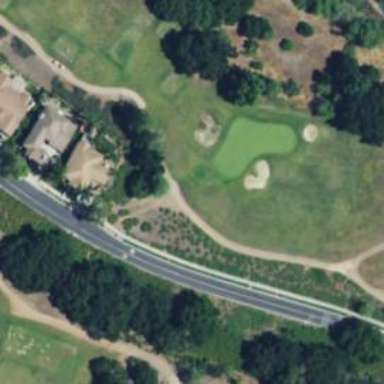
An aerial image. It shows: View of golf hole.